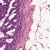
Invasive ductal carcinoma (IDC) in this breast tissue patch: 0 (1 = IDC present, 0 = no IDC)